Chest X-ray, AP view. Patient: 58 years old, sex F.
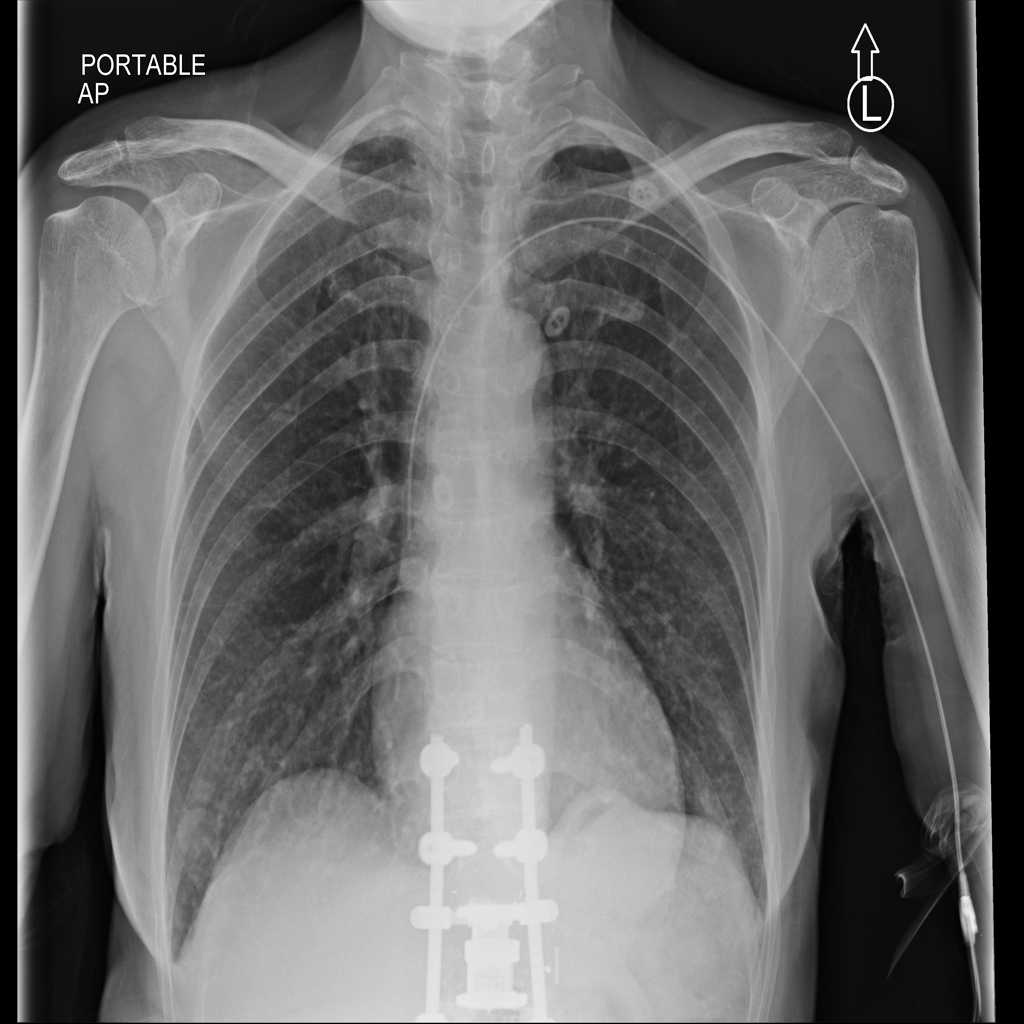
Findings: No Finding